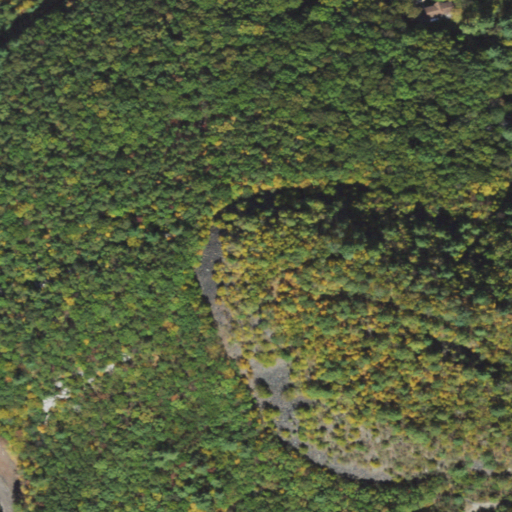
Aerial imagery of mountain in Pennsylvania named Indian Mountain containing deciduous forest, mixed forest, and low intensity development